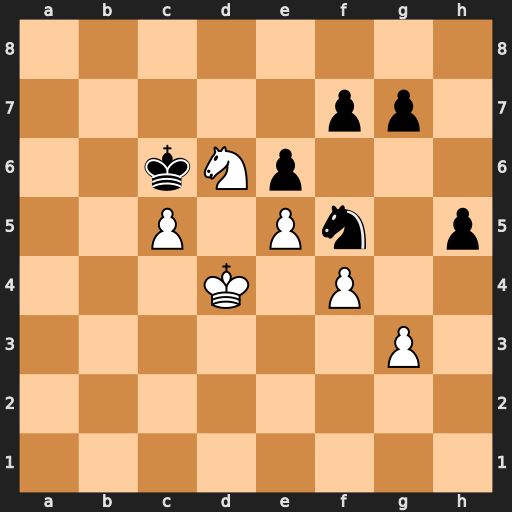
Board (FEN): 8/5pp1/2kNp3/2P1Pn1p/3K1P2/6P1/8/8
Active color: w
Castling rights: -
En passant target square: -
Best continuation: Nxf5 exf5 Kc4